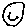
Label: smiley face